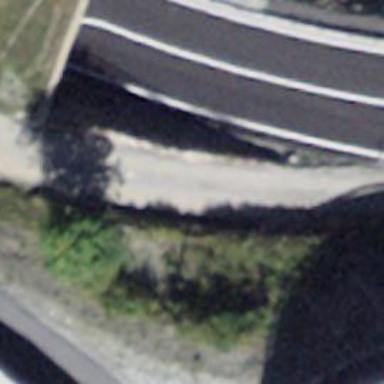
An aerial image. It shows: Asphalt path with excellent trail visibility.